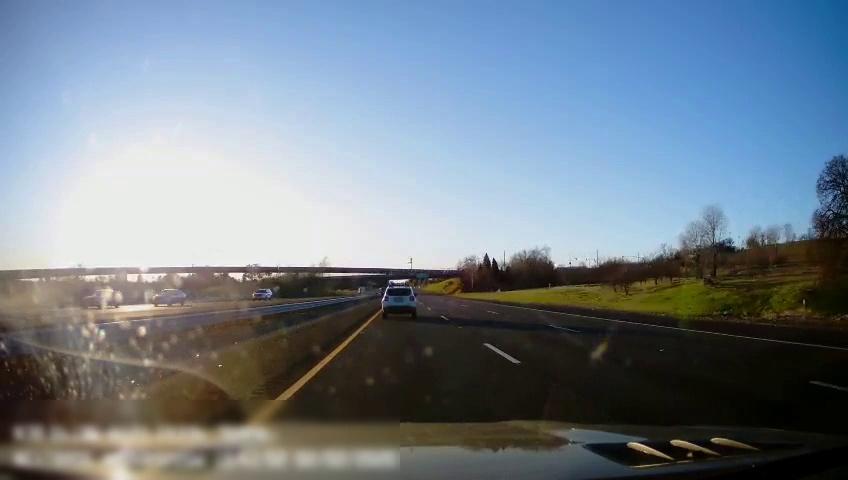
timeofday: Day
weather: Cloudy
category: Drivable Space
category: Drivable Space
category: Vehicles | Car
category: Vehicles | Car
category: Vehicles | Car
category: Vehicles | SUV
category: Lanes | Alternate Lane
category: Lanes | Current Lane
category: Lanes | Current Lane
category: Lanes | Alternate Lane
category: Traffic | Signs